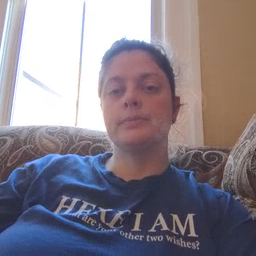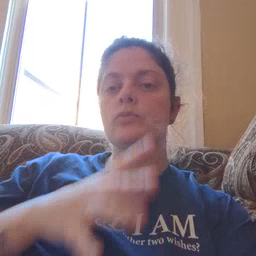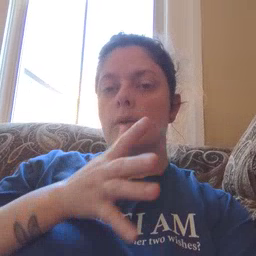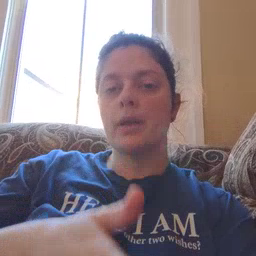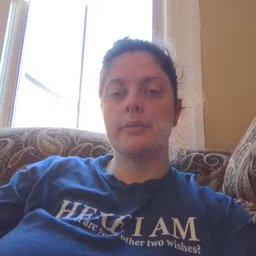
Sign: grandma